Aerial crown-view tile of a tropical tree (Barro Colorado Island, Panama), acquired 20240813:
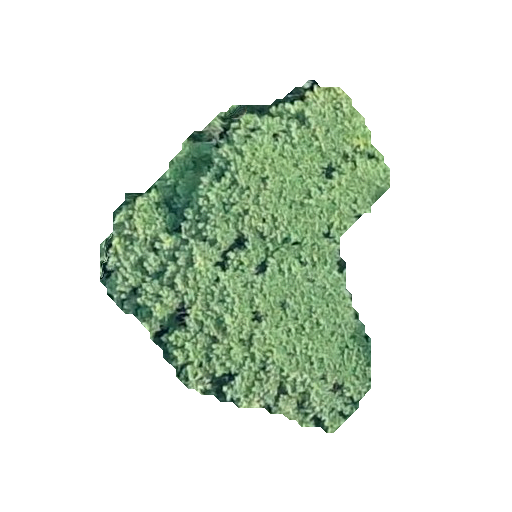
Species: Jacaranda copaia
GBIF accepted scientific name: Jacaranda copaia
Crown area: 99.899 m²